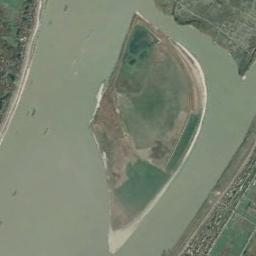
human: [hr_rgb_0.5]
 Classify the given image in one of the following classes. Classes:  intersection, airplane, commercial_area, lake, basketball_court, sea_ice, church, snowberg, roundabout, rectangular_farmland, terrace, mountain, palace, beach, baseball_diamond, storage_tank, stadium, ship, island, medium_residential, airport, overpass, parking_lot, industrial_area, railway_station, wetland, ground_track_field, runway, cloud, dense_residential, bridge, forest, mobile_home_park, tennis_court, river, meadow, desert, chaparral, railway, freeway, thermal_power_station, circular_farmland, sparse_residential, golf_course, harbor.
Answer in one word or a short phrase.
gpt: island